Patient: sex F, age 62
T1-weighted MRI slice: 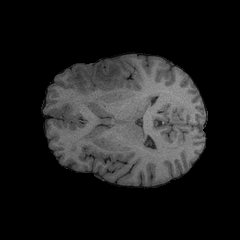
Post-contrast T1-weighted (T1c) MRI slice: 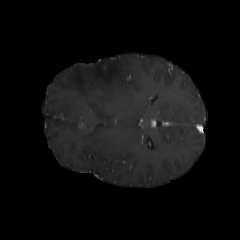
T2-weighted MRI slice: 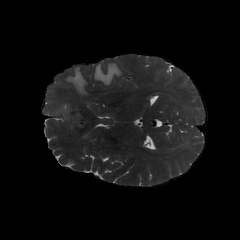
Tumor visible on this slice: yes
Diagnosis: Glioblastoma, IDH-wildtype
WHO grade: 4